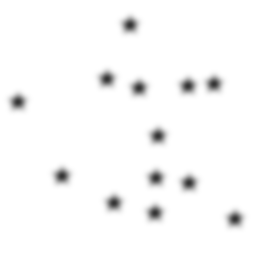
Squares: 0
Triangles: 0
Stars: 13
Total shapes: 13